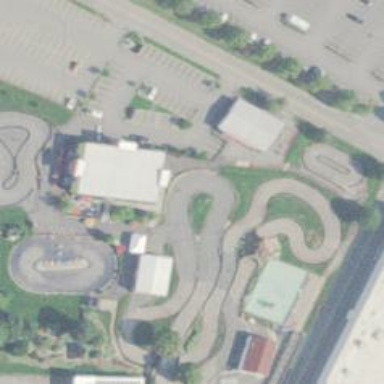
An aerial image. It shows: Motor sport raceway.